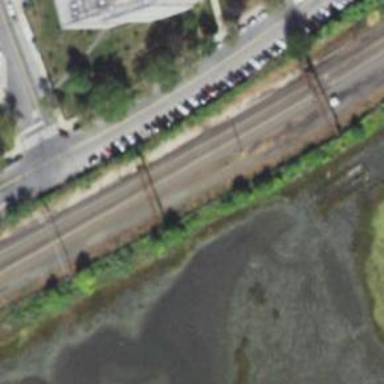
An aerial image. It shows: Railway track with contact line for electrification.